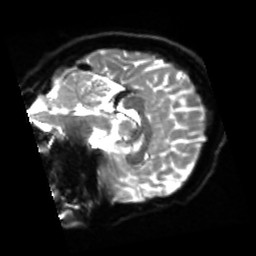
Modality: sbref
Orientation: sagittal
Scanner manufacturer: siemens
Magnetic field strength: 3 T
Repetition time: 4 s
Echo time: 0.0594 s